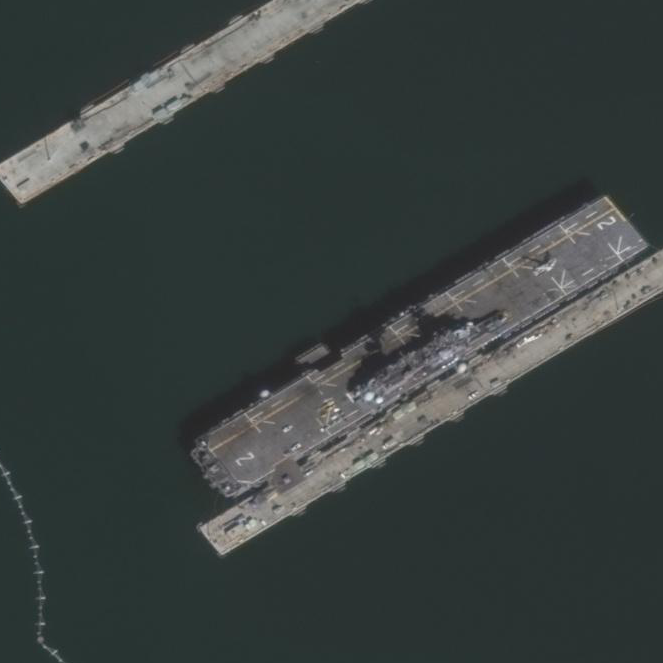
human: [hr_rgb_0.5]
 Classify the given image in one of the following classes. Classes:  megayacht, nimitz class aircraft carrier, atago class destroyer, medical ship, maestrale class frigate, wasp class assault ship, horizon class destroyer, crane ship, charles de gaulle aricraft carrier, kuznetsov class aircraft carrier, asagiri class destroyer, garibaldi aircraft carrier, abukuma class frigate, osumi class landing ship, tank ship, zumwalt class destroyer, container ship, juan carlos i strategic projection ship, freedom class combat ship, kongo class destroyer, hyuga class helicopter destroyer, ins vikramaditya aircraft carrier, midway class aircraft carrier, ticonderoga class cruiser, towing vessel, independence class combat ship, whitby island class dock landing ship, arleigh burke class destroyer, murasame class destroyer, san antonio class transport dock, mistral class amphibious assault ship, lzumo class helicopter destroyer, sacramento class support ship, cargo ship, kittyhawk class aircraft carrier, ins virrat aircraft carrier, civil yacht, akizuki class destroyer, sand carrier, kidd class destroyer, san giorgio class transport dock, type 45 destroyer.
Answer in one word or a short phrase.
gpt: Wasp class assault ship